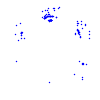
Particle: kaon